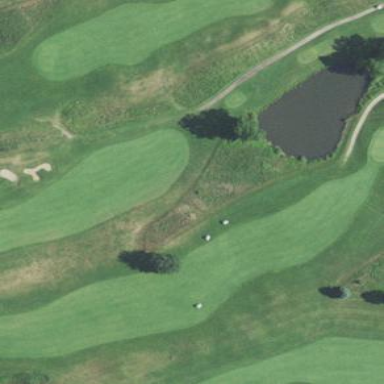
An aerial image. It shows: Golf fairway surrounded by grass.